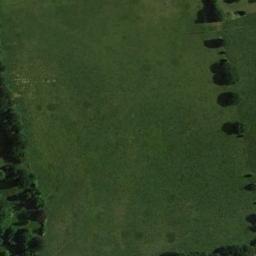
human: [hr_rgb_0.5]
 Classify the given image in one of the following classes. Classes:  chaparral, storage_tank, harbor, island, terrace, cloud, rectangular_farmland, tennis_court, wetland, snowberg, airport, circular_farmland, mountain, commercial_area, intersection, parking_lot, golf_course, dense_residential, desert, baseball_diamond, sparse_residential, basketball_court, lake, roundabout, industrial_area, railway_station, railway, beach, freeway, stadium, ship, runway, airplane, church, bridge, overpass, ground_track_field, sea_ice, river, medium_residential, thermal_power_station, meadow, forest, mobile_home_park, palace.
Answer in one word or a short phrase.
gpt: meadow